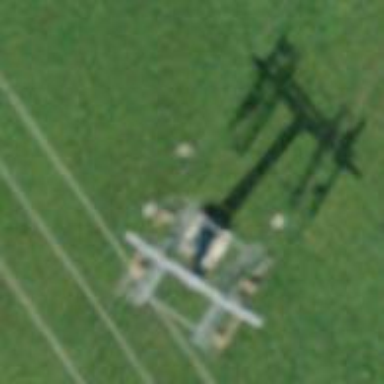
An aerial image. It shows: Pylon for aerialway.